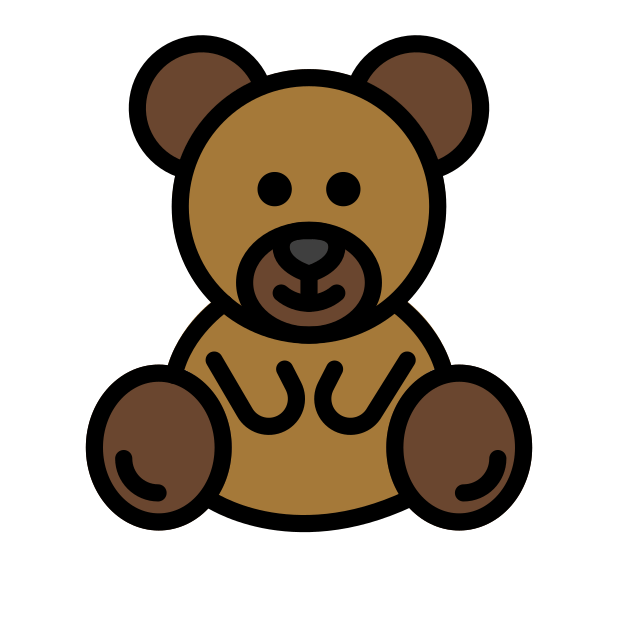
teddy bear